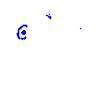
Particle: electron